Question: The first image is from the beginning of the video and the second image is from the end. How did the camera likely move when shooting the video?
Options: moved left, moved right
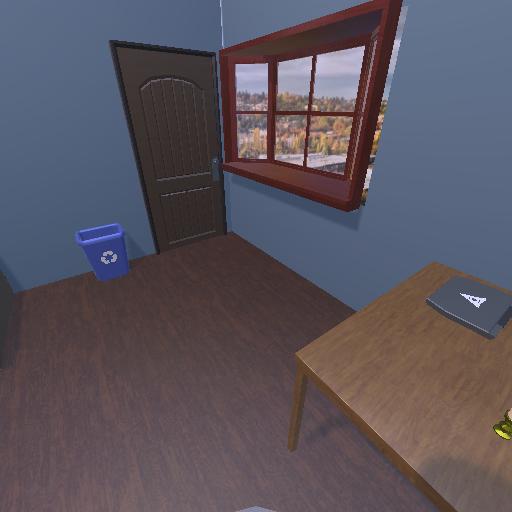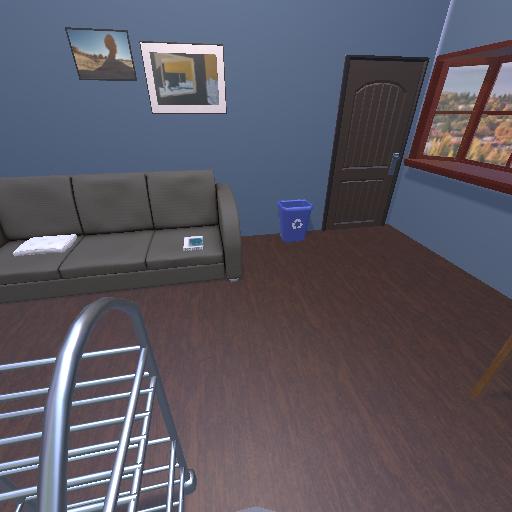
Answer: moved left